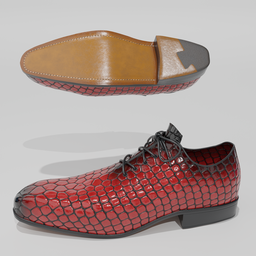
Label: people